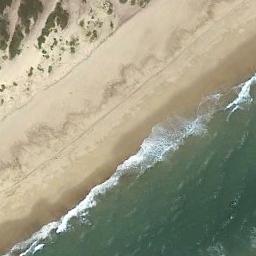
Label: beach